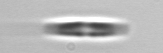
Label: pennate